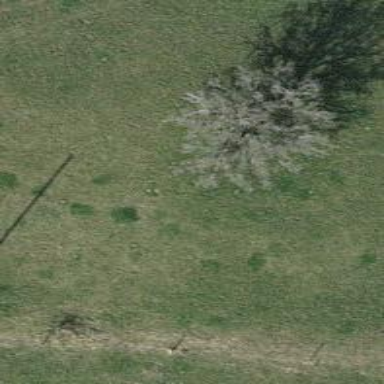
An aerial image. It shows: Beautiful tree in nature.